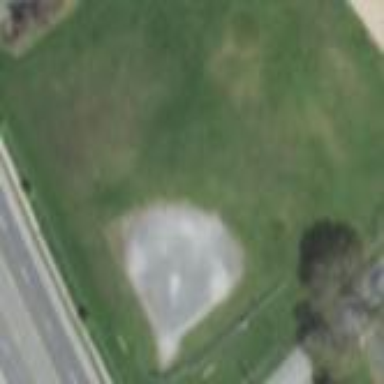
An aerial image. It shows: Baseball pitch for leisure and sports activities.